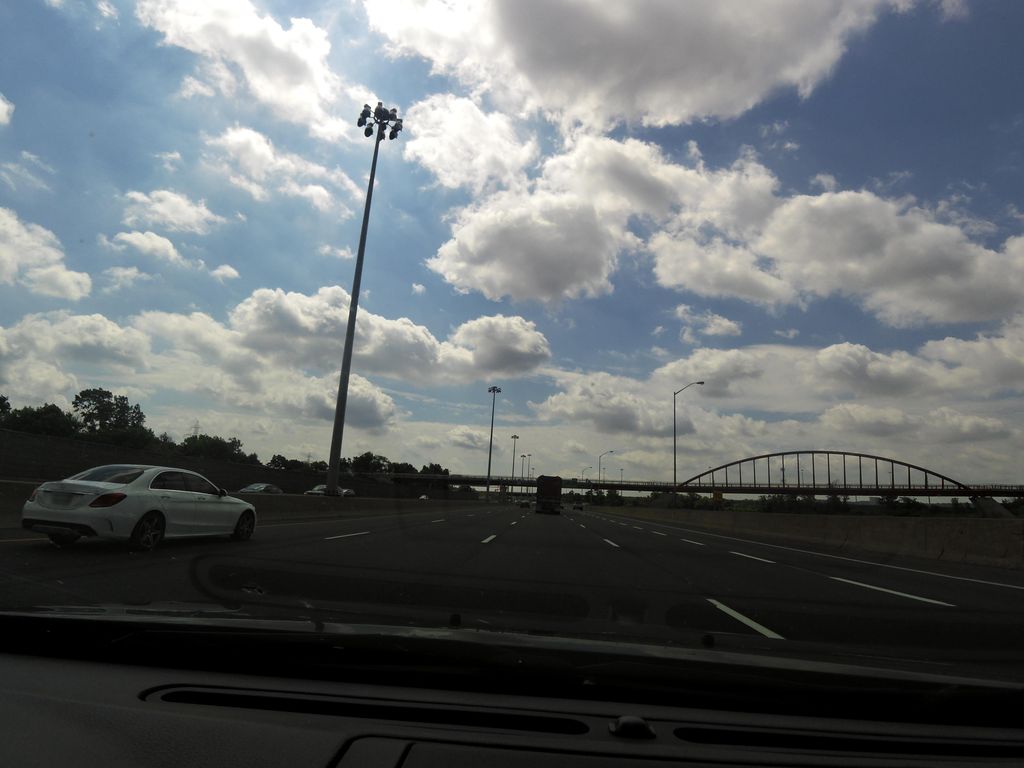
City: hamilton